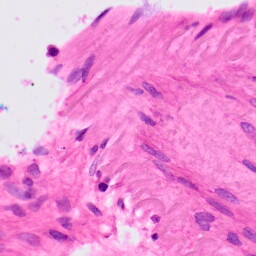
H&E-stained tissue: Lung